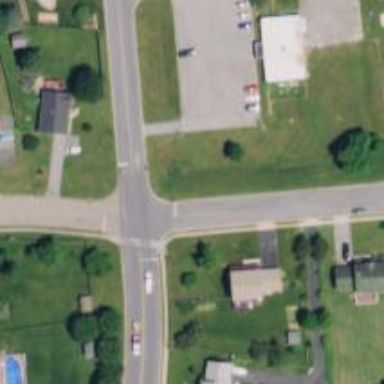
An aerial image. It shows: Stop road.